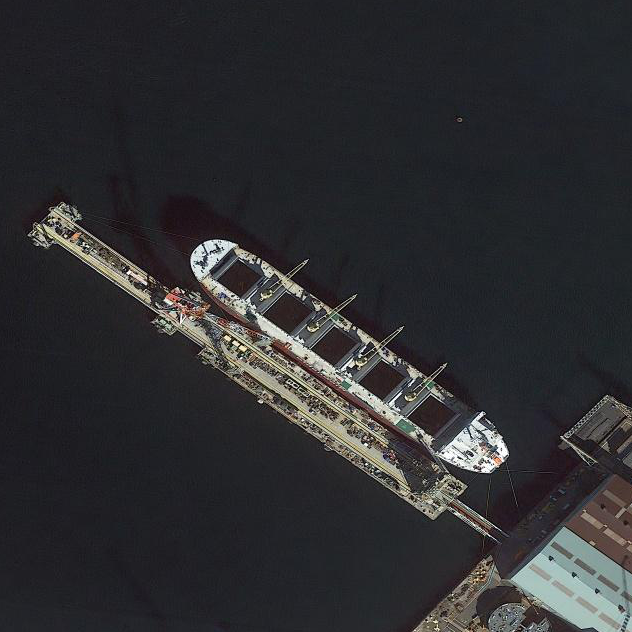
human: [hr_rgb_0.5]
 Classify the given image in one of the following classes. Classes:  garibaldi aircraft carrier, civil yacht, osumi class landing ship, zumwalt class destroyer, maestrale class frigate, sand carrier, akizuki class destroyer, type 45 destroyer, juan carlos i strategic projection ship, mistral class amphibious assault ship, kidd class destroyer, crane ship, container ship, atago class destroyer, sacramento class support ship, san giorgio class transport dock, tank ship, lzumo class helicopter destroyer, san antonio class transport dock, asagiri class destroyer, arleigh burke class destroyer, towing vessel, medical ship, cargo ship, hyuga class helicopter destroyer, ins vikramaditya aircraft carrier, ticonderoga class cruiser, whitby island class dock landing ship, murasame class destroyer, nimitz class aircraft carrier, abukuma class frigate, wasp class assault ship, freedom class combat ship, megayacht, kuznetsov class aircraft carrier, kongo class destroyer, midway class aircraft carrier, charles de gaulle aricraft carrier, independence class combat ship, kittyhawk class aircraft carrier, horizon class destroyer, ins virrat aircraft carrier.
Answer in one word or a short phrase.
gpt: Sand carrier